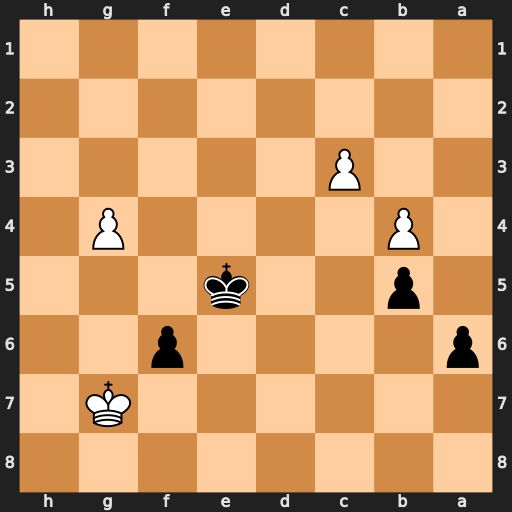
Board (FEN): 8/6K1/p4p2/1p2k3/1P4P1/2P5/8/8
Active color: b
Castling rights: -
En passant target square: -
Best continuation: f5 g5 f4 g6 f3 Kh6 f2